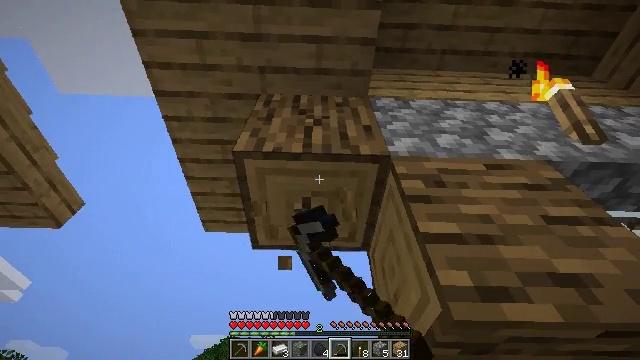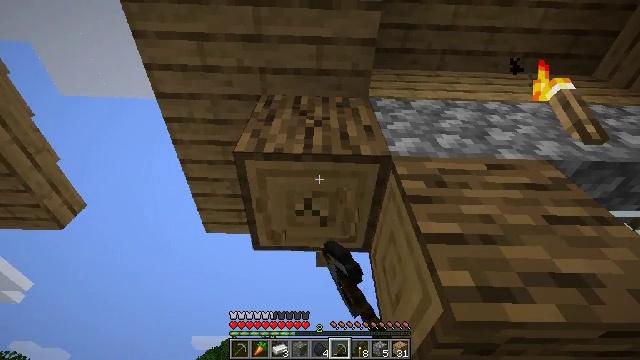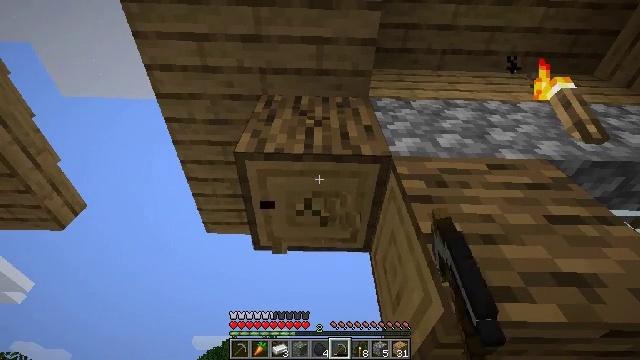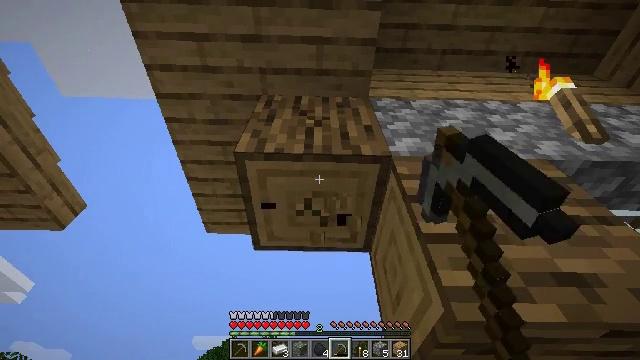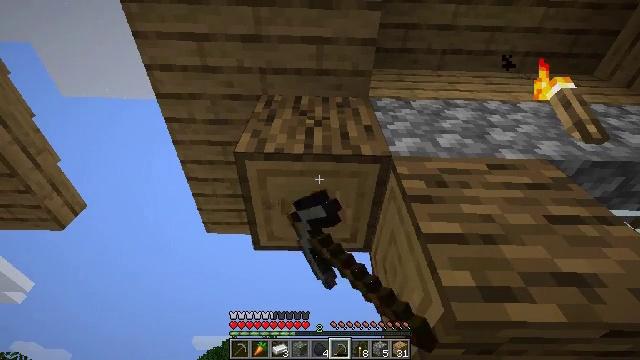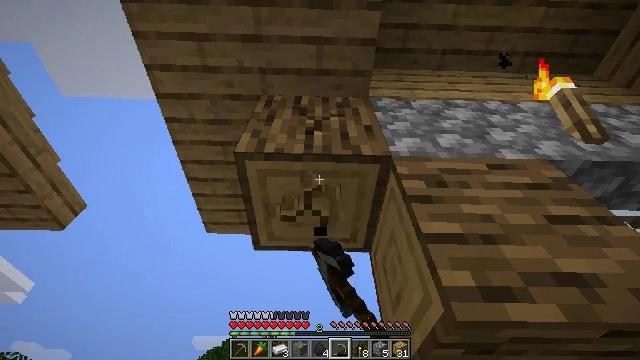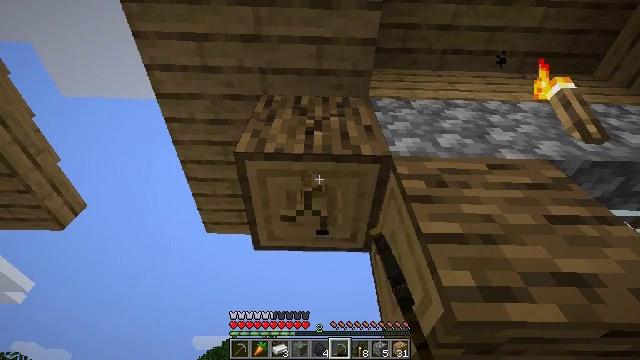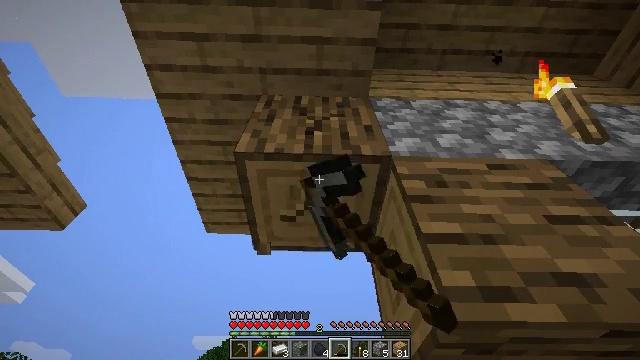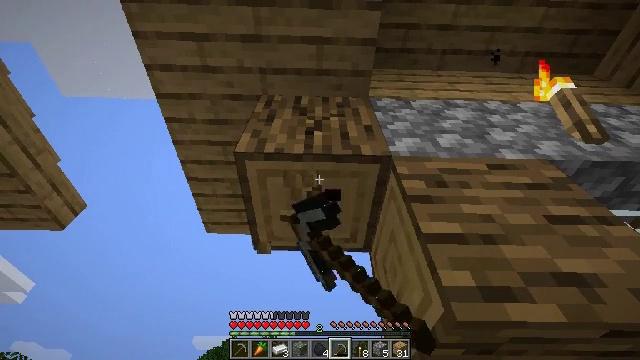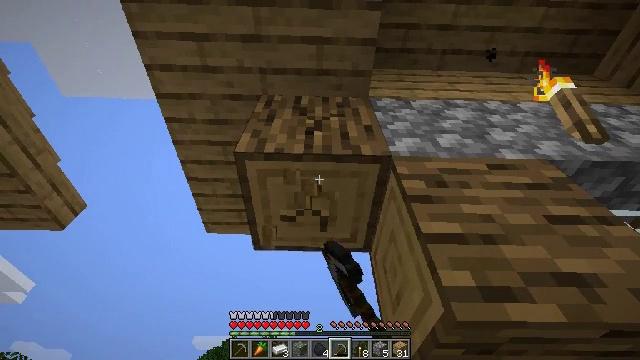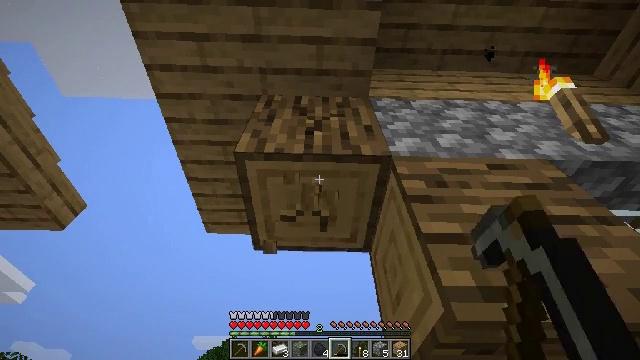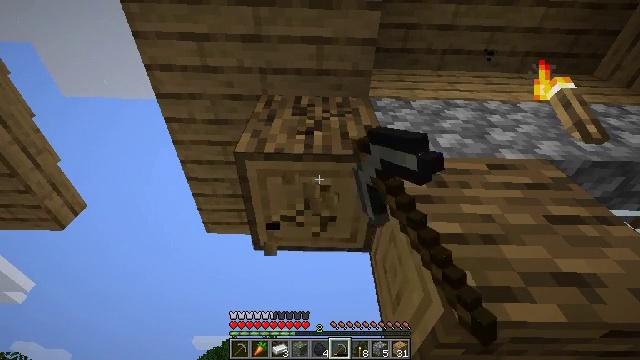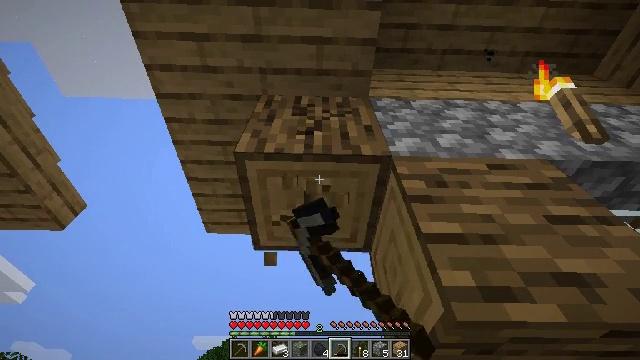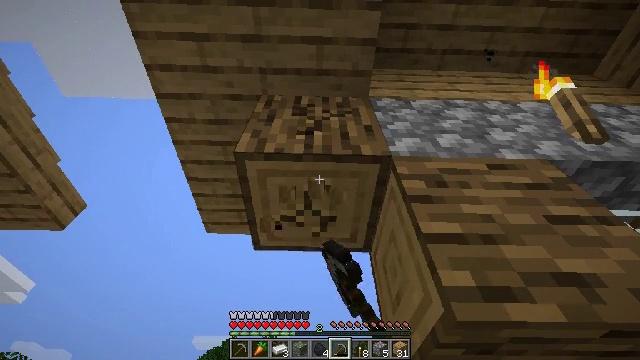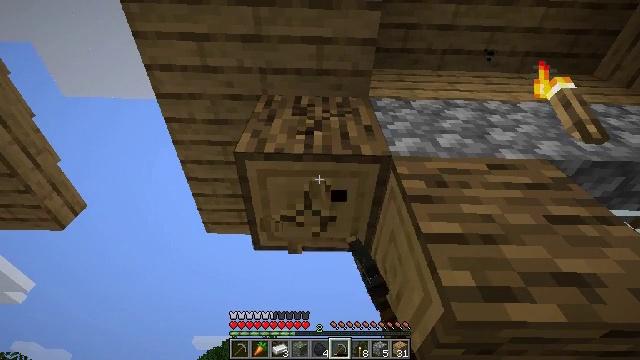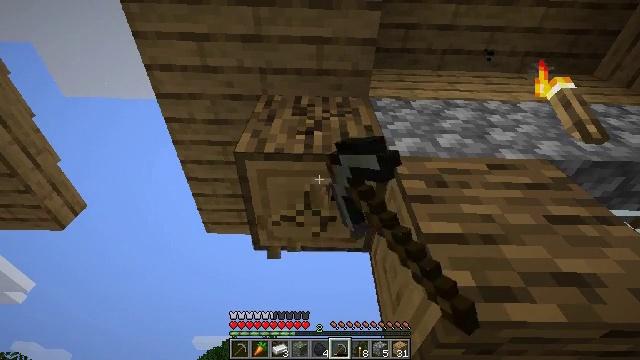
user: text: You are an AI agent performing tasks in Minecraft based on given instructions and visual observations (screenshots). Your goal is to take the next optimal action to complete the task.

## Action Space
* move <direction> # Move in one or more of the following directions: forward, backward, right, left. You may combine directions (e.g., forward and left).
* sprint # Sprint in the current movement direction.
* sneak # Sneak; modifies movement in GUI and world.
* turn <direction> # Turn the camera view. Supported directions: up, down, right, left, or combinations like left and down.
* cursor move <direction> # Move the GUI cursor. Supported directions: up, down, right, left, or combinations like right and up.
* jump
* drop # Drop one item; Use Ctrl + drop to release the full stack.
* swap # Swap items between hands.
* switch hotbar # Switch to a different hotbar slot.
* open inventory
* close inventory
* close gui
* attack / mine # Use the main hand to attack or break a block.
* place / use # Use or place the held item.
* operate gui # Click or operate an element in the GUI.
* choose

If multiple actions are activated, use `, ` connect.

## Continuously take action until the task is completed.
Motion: motion action
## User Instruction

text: Break the tree to get oak logs.
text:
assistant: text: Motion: attack / mine
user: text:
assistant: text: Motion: attack / mine
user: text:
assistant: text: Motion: attack / mine
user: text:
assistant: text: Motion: attack / mine
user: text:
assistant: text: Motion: attack / mine
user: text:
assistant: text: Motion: attack / mine
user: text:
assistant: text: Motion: attack / mine
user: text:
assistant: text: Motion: attack / mine
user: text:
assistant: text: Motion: attack / mine
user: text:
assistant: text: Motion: attack / mine
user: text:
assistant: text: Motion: attack / mine
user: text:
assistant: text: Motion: attack / mine
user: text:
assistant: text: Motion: attack / mine
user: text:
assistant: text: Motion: attack / mine
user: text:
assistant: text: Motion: attack / mine
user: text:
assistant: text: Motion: attack / mine
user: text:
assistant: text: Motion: attack / mine
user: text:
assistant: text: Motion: attack / mine
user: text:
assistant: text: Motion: attack / mine
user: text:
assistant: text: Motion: attack / mine
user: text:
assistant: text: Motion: attack / mine
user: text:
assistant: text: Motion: attack / mine
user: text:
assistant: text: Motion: attack / mine
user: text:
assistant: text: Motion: attack / mine
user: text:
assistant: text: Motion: attack / mine
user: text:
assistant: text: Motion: attack / mine
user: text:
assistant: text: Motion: attack / mine
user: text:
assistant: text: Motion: attack / mine
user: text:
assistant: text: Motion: attack / mine
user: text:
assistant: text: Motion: attack / mine